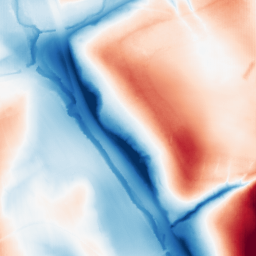
Category: classical
Decomposition family: gaussian_anisotropic
Decomposition parameters: sigma_x: 50
sigma_y: 5
Upsampling method: fft_zeropad
Upsampling parameters: scale: 8
Upsampling scale: 8